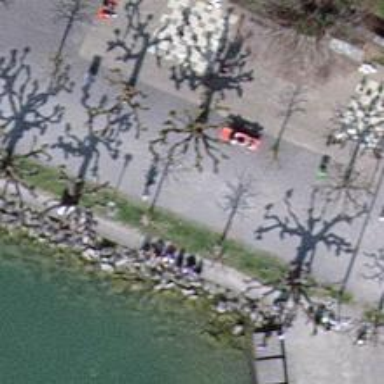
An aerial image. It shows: Red bench.